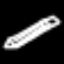
Label: pencil